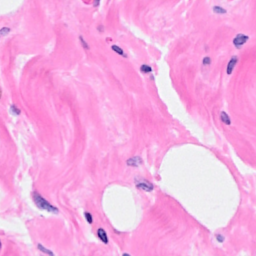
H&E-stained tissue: Breast